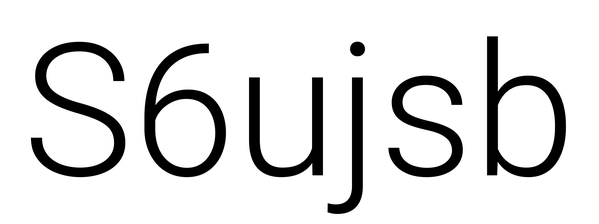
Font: Roboto_Light